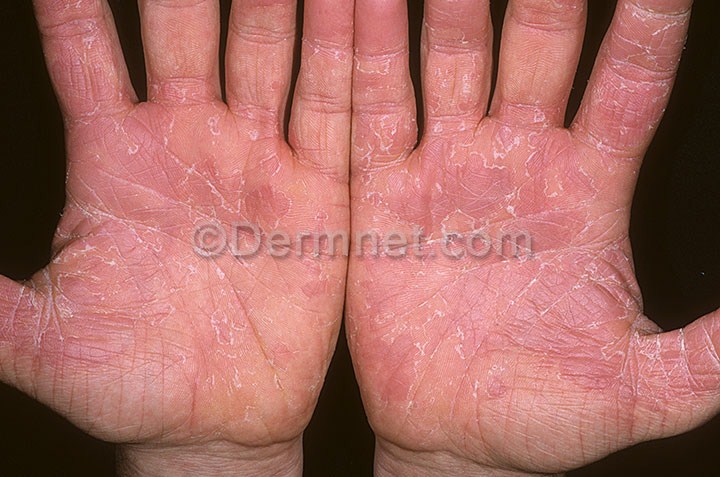
Disease: Eczema Photos